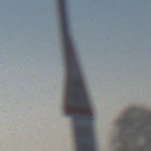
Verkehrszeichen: Gegenverkehr
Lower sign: LaengeEinerStrecke3
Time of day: SunriseSunset
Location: Outdoor (Suburban)
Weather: PartlyCloudy
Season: Winter
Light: Natural